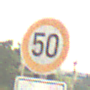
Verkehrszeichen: Geschwindigkeit50
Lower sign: HinweisDurchVerbaleAngabe6
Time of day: MorningAfternoon
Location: Outdoor (Suburban)
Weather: Clear
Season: NotSpecified
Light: Natural